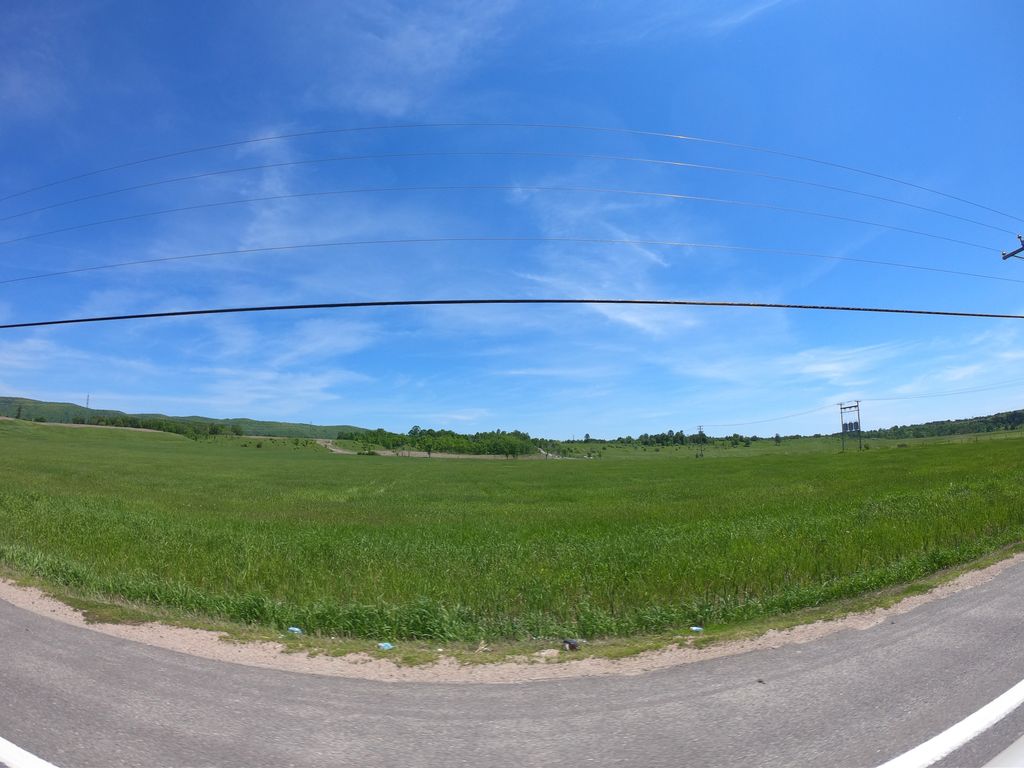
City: ottawa-gatineau